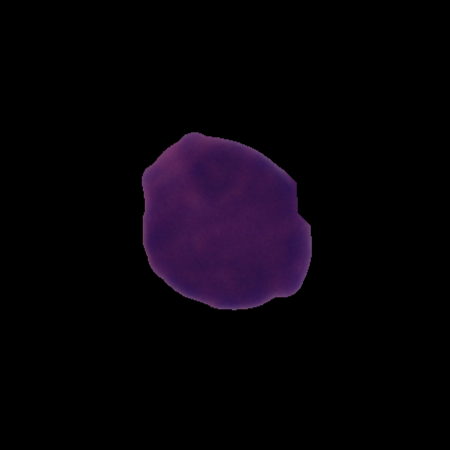
Label: cancer